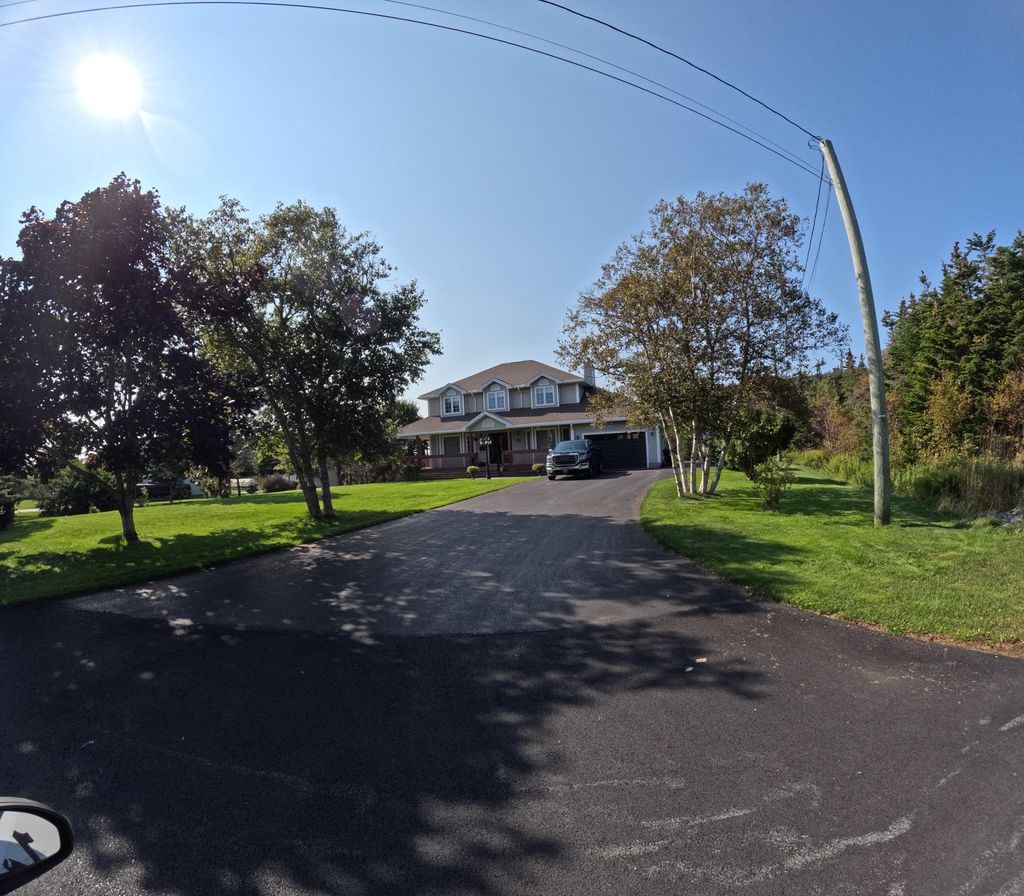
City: st_johns